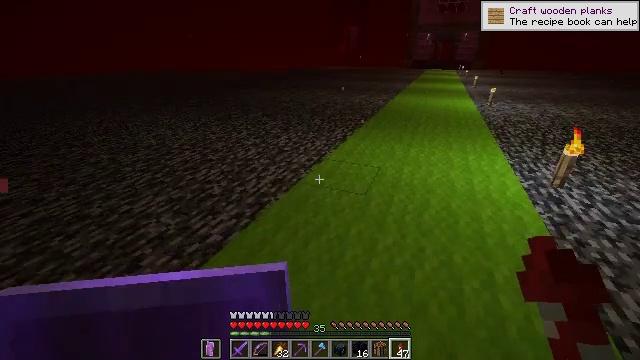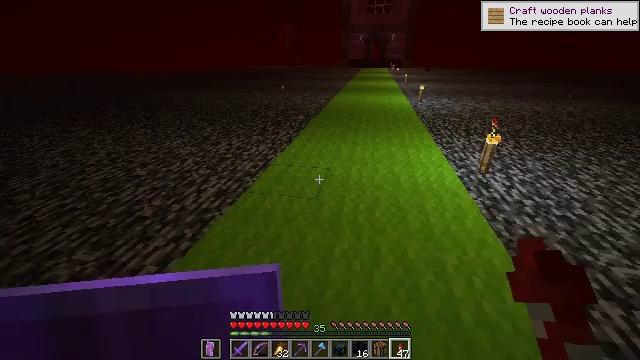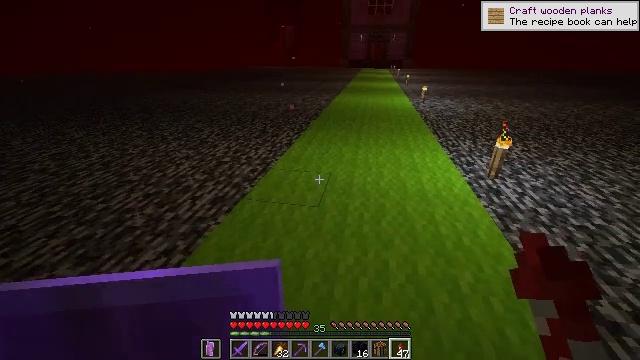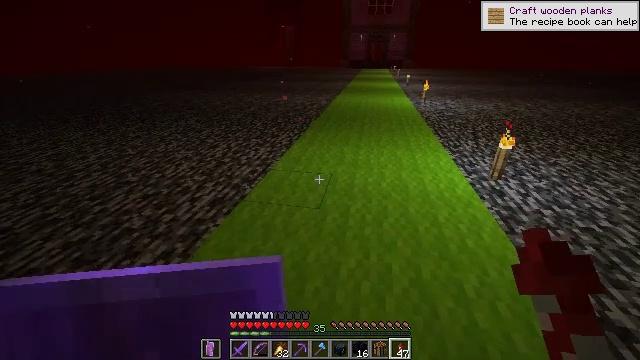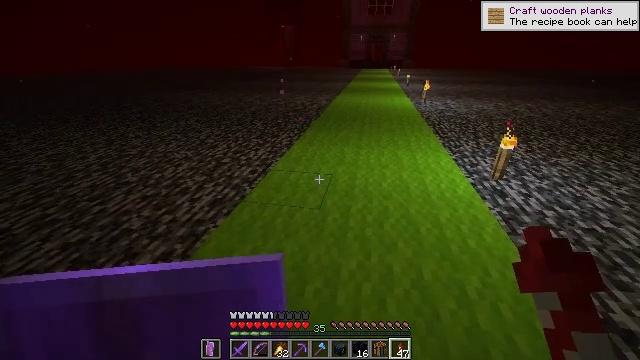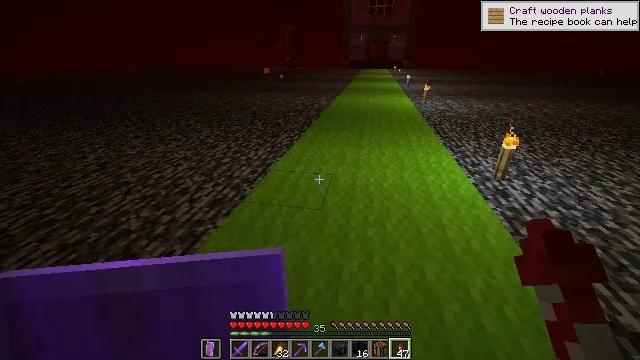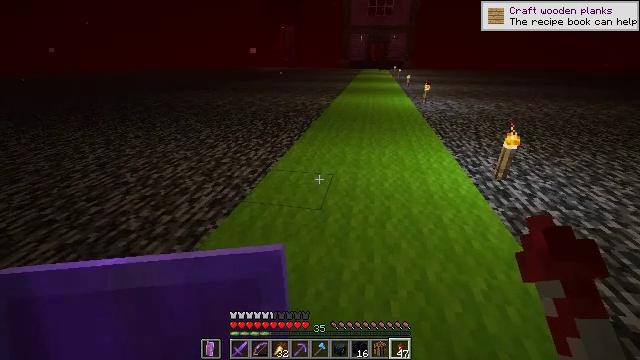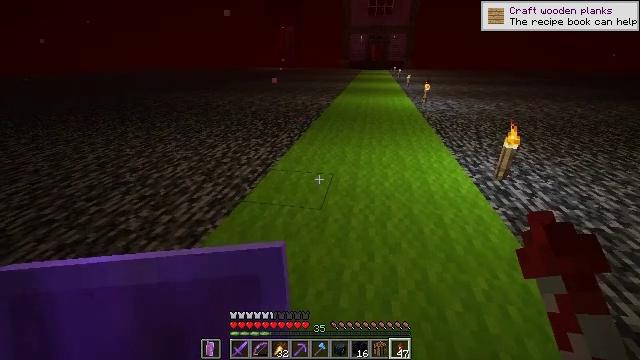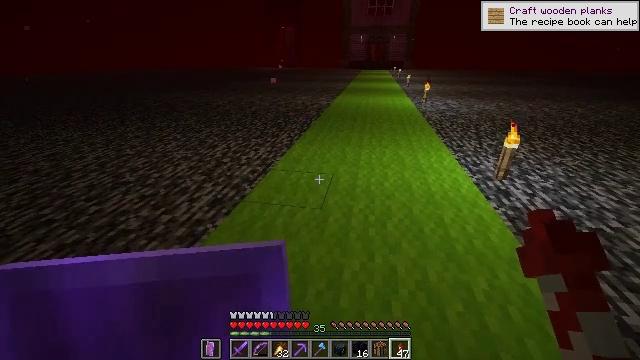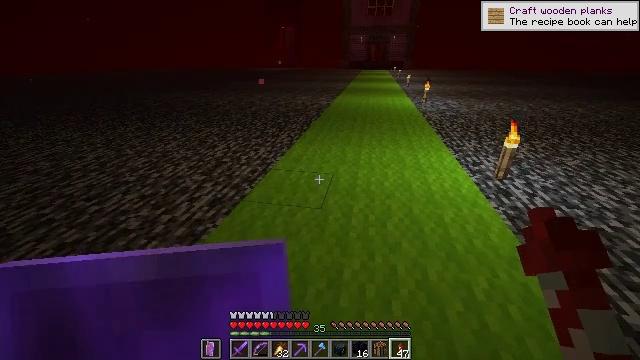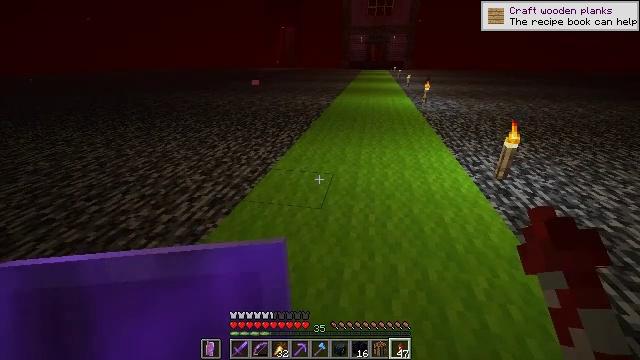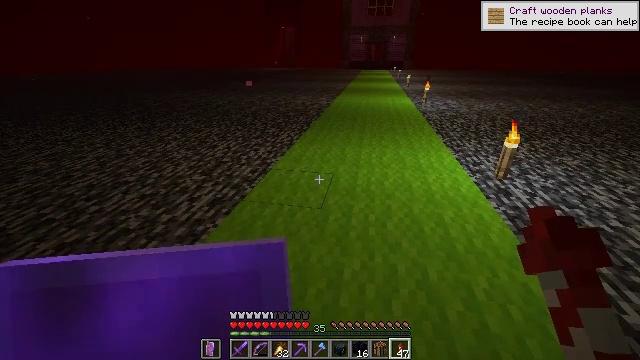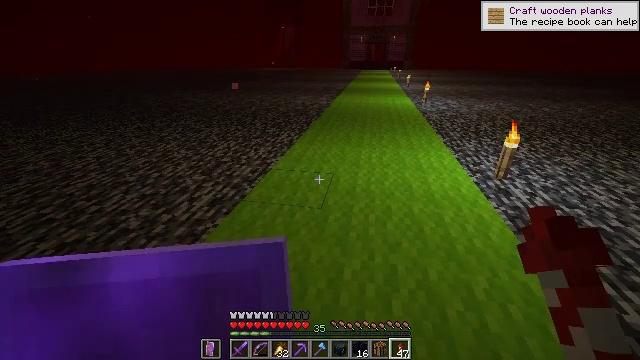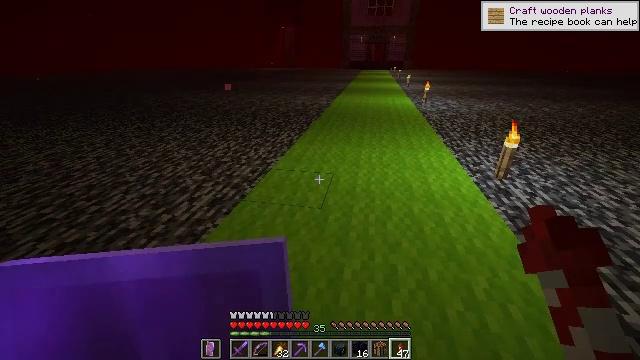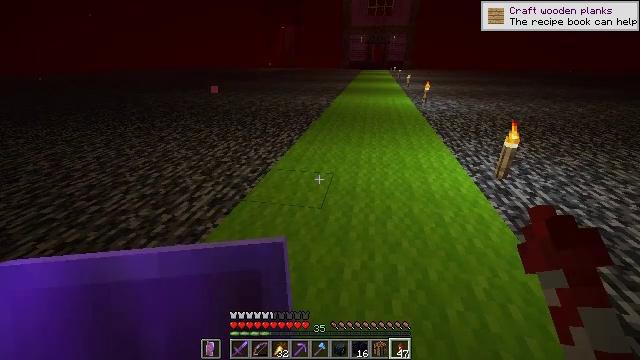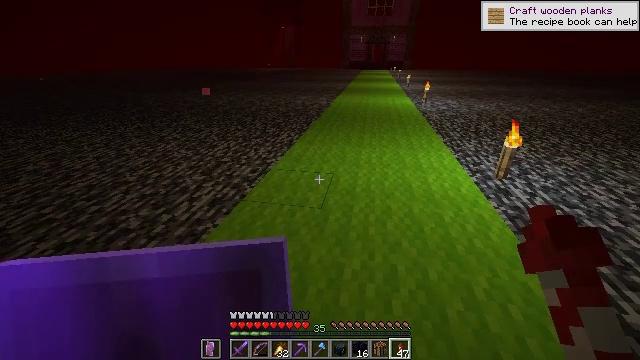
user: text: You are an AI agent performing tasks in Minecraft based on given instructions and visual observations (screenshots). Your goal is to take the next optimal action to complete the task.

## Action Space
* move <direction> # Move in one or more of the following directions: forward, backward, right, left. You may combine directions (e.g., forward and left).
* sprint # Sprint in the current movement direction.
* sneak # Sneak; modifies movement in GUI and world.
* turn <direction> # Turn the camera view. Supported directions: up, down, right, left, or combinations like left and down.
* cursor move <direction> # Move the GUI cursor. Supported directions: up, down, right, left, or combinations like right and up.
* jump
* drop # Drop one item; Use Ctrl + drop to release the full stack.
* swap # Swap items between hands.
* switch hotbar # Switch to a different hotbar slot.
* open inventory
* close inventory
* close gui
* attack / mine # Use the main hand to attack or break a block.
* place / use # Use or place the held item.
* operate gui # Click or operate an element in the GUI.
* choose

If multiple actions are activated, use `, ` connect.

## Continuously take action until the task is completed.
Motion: motion action
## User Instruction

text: Open the crafting table and craft a light gray carpet.
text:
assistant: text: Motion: move forward, turn right, attack / mine
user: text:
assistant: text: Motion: attack / mine
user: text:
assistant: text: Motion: attack / mine
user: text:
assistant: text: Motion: attack / mine
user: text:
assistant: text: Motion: attack / mine
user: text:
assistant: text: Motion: attack / mine
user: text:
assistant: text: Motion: attack / mine
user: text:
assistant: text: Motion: attack / mine
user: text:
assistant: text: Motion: attack / mine
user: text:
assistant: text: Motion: attack / mine
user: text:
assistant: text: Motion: attack / mine
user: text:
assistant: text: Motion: attack / mine
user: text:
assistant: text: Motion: attack / mine
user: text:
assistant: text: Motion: attack / mine
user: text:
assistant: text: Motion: attack / mine
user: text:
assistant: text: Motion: attack / mine
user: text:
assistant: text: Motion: attack / mine
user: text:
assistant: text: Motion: attack / mine
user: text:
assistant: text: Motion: attack / mine
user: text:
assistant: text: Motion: attack / mine
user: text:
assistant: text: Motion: attack / mine
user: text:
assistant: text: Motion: attack / mine
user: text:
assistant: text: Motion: attack / mine
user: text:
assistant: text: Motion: attack / mine
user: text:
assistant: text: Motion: attack / mine
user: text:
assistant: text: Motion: attack / mine
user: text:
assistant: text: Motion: attack / mine
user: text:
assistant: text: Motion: attack / mine
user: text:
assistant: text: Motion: attack / mine
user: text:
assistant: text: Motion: attack / mine